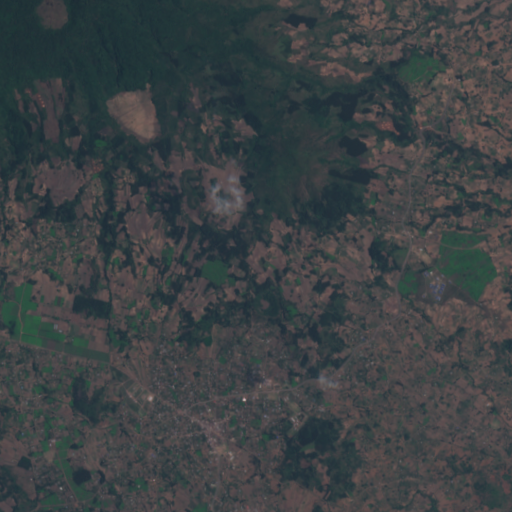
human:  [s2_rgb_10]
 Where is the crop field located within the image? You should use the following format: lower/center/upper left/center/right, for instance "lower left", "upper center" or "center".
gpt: The crop field is located in the lower left of the image.
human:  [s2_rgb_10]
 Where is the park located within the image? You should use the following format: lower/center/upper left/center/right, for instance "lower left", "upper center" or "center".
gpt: The park is located in the lower left of the image.
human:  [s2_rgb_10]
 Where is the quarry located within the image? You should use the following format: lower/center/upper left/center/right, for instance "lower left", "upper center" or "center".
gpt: The quarry is located in the lower left of the image.
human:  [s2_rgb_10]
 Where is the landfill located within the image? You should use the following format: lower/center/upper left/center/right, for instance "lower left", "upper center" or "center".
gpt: There is no landfill in the image.